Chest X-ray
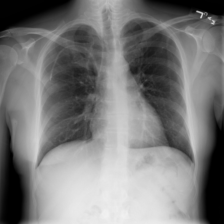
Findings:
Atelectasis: negative
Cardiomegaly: negative
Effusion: negative
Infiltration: negative
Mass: negative
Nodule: negative
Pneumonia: negative
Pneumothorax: negative
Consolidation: negative
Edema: negative
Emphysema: negative
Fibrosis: negative
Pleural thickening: negative
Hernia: negative